Field crop: maize
Growth stage: 2
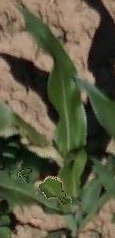
Species: maize